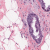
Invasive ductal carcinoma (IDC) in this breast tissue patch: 0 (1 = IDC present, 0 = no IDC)